Breast ultrasound image
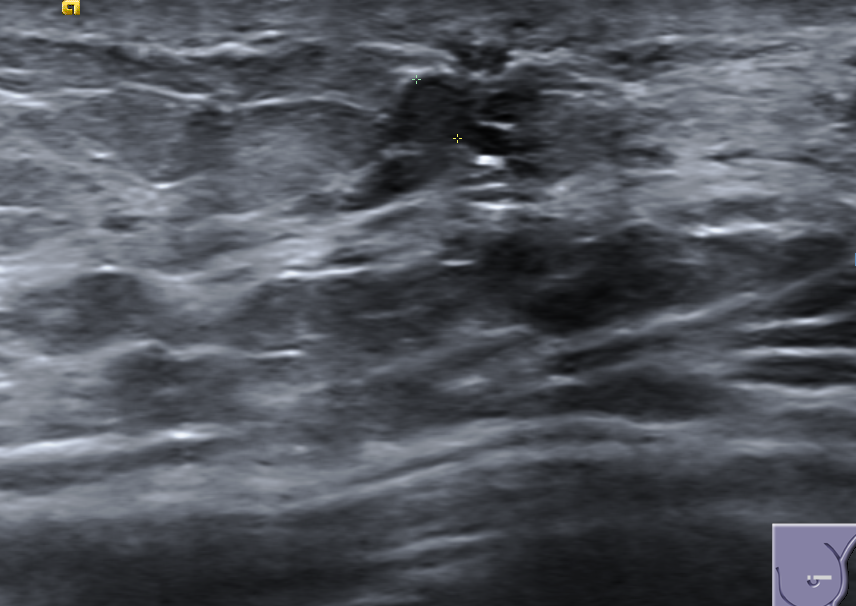
Diagnosis: benign